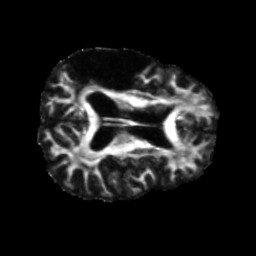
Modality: FA
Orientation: axial
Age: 66
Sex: male
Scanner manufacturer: siemens
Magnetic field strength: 3 T
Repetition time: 5.47 s
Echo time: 0.0854 s